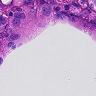
Metastatic tissue present: yes